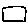
Label: square